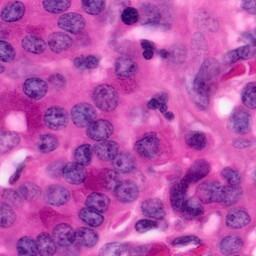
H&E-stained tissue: Pancreatic